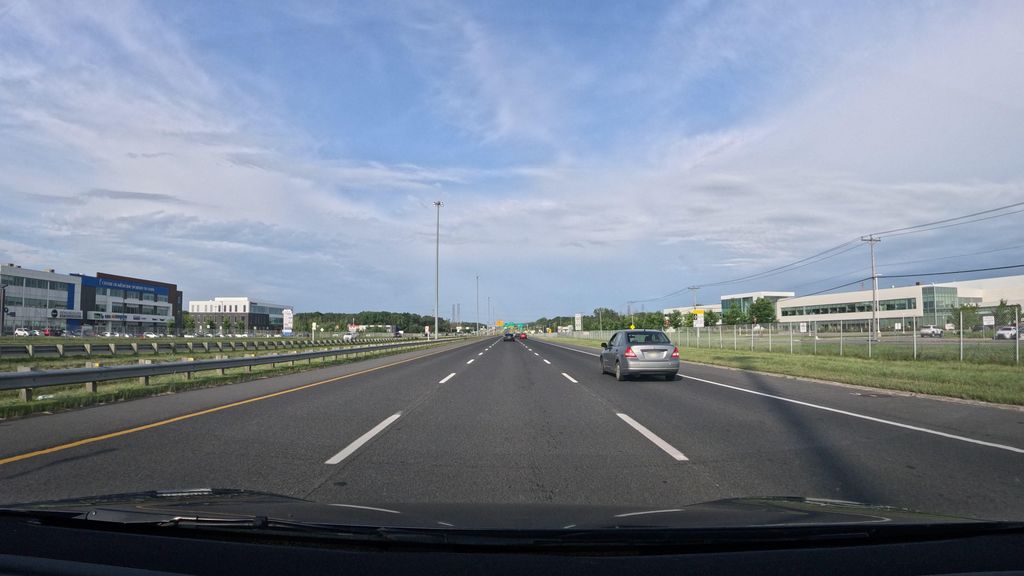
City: montreal